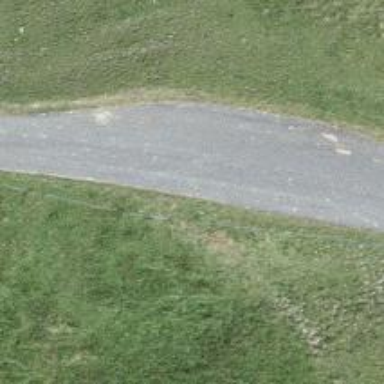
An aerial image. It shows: Passing place on the road.